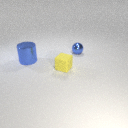
large blue metal cylinder behind small yellow rubber cube